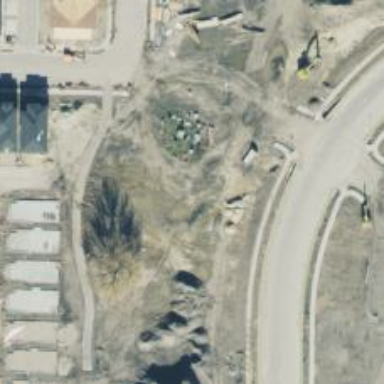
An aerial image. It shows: Alley designed for services.